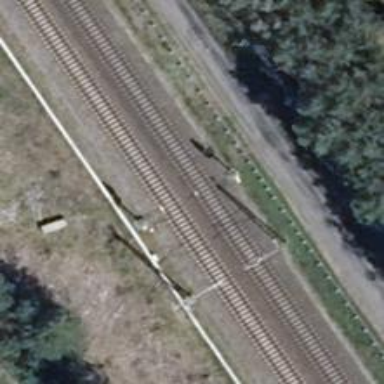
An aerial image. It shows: Railway signal.